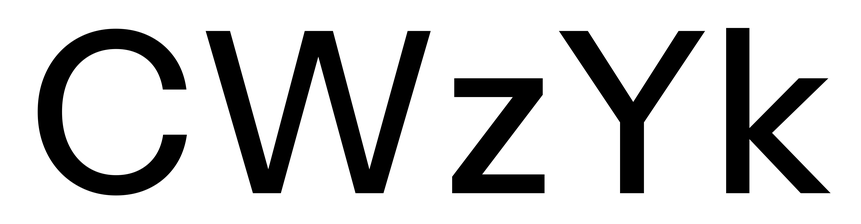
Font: InstrumentSans_Medium